Question: When I use the <URL> to view my website top page, under the "Warnings That Should Be Fixed" section, I get a few different errors. However, if I press the "Fetch new scrape information" button one time, then on the next round only one error remains.

The error I am currently trying to solve is this one:
> og:image was not defined, could not be downloaded or was not big
enough. Please define
a chosen image using the og:image metatag, and use an image that's at
least 200x200px and is accessible from Facebook. Image
'<URL>' will be used
instead.
Facebook seems to have cached an old image and is displaying that one, even though I have deleted it from my server.
The image I want to show is <URL>, and I've ensured it's well above 200 by 200 pixels. I have also tried refreshing multiple times, and waiting over 24 hours to see if Facebook's cache changes. 48 hours after first discovering this problem, the debugger still shows the wrong image.
How do I get Facebook to reference the correct image?
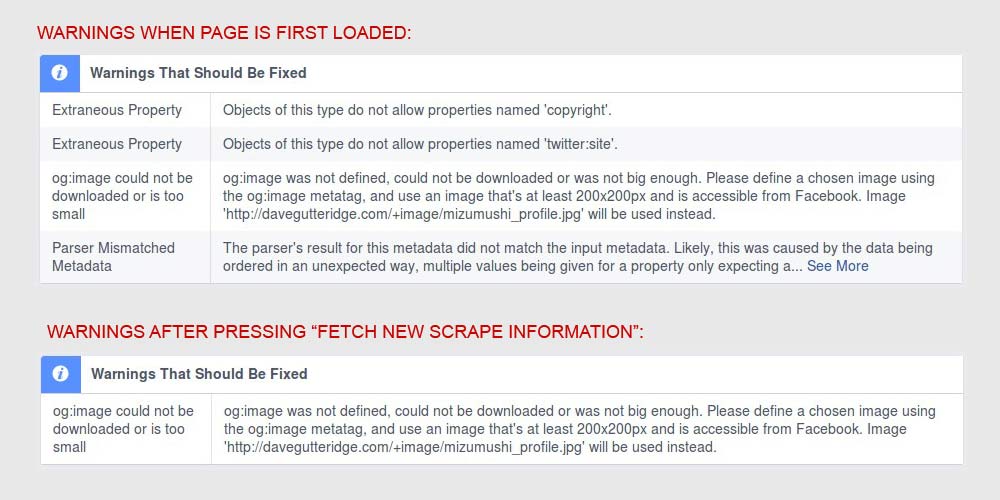
Answer: Make sure you follow the specificiations: <URL>
Square images are not a good choice, but i just tested it in the debugger and it does work fine. Btw, those are just warnings, not errors.